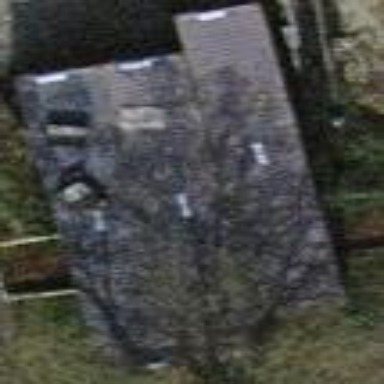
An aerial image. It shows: Shed.